Question: I set margin and padding to 0 0 0 0 but that doesn't have any effect for my TabControls. Look:

Here is what I am talking about. I want to stick the borders together.
How can I do this?
- yes, what's wrong with it ?
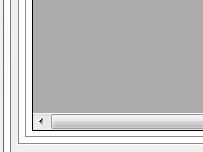
Answer: There's a comment left in the source code for TabPage by an exasperated Microsoft programmer (edited to fit the page):
'''
//HACK: to ensure that the tabpage draws correctly (the border will get
// clipped and gradient fill will match correctly with the tabcontrol).
// Unfortunately, there is no good way to determine the padding used
// on the tabpage.
// I would like to use the following below, but GetMargins is busted
// in the theming API:
//VisualStyleRenderer visualStyleRenderer = new VisualStyleRenderer(VisualStyleElement.Tab.Pane.Normal);
//Padding themePadding = visualStyleRenderer.GetMargins(e.Graphics, MarginProperty.ContentMargins);
'''
Visual Styles have been a major bug factory, particularly so for TabControl. Check <URL> for a way to selectively turn it off for the TabControl so you'll get the behavior you are used to. Of course it change the appearance.